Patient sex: M
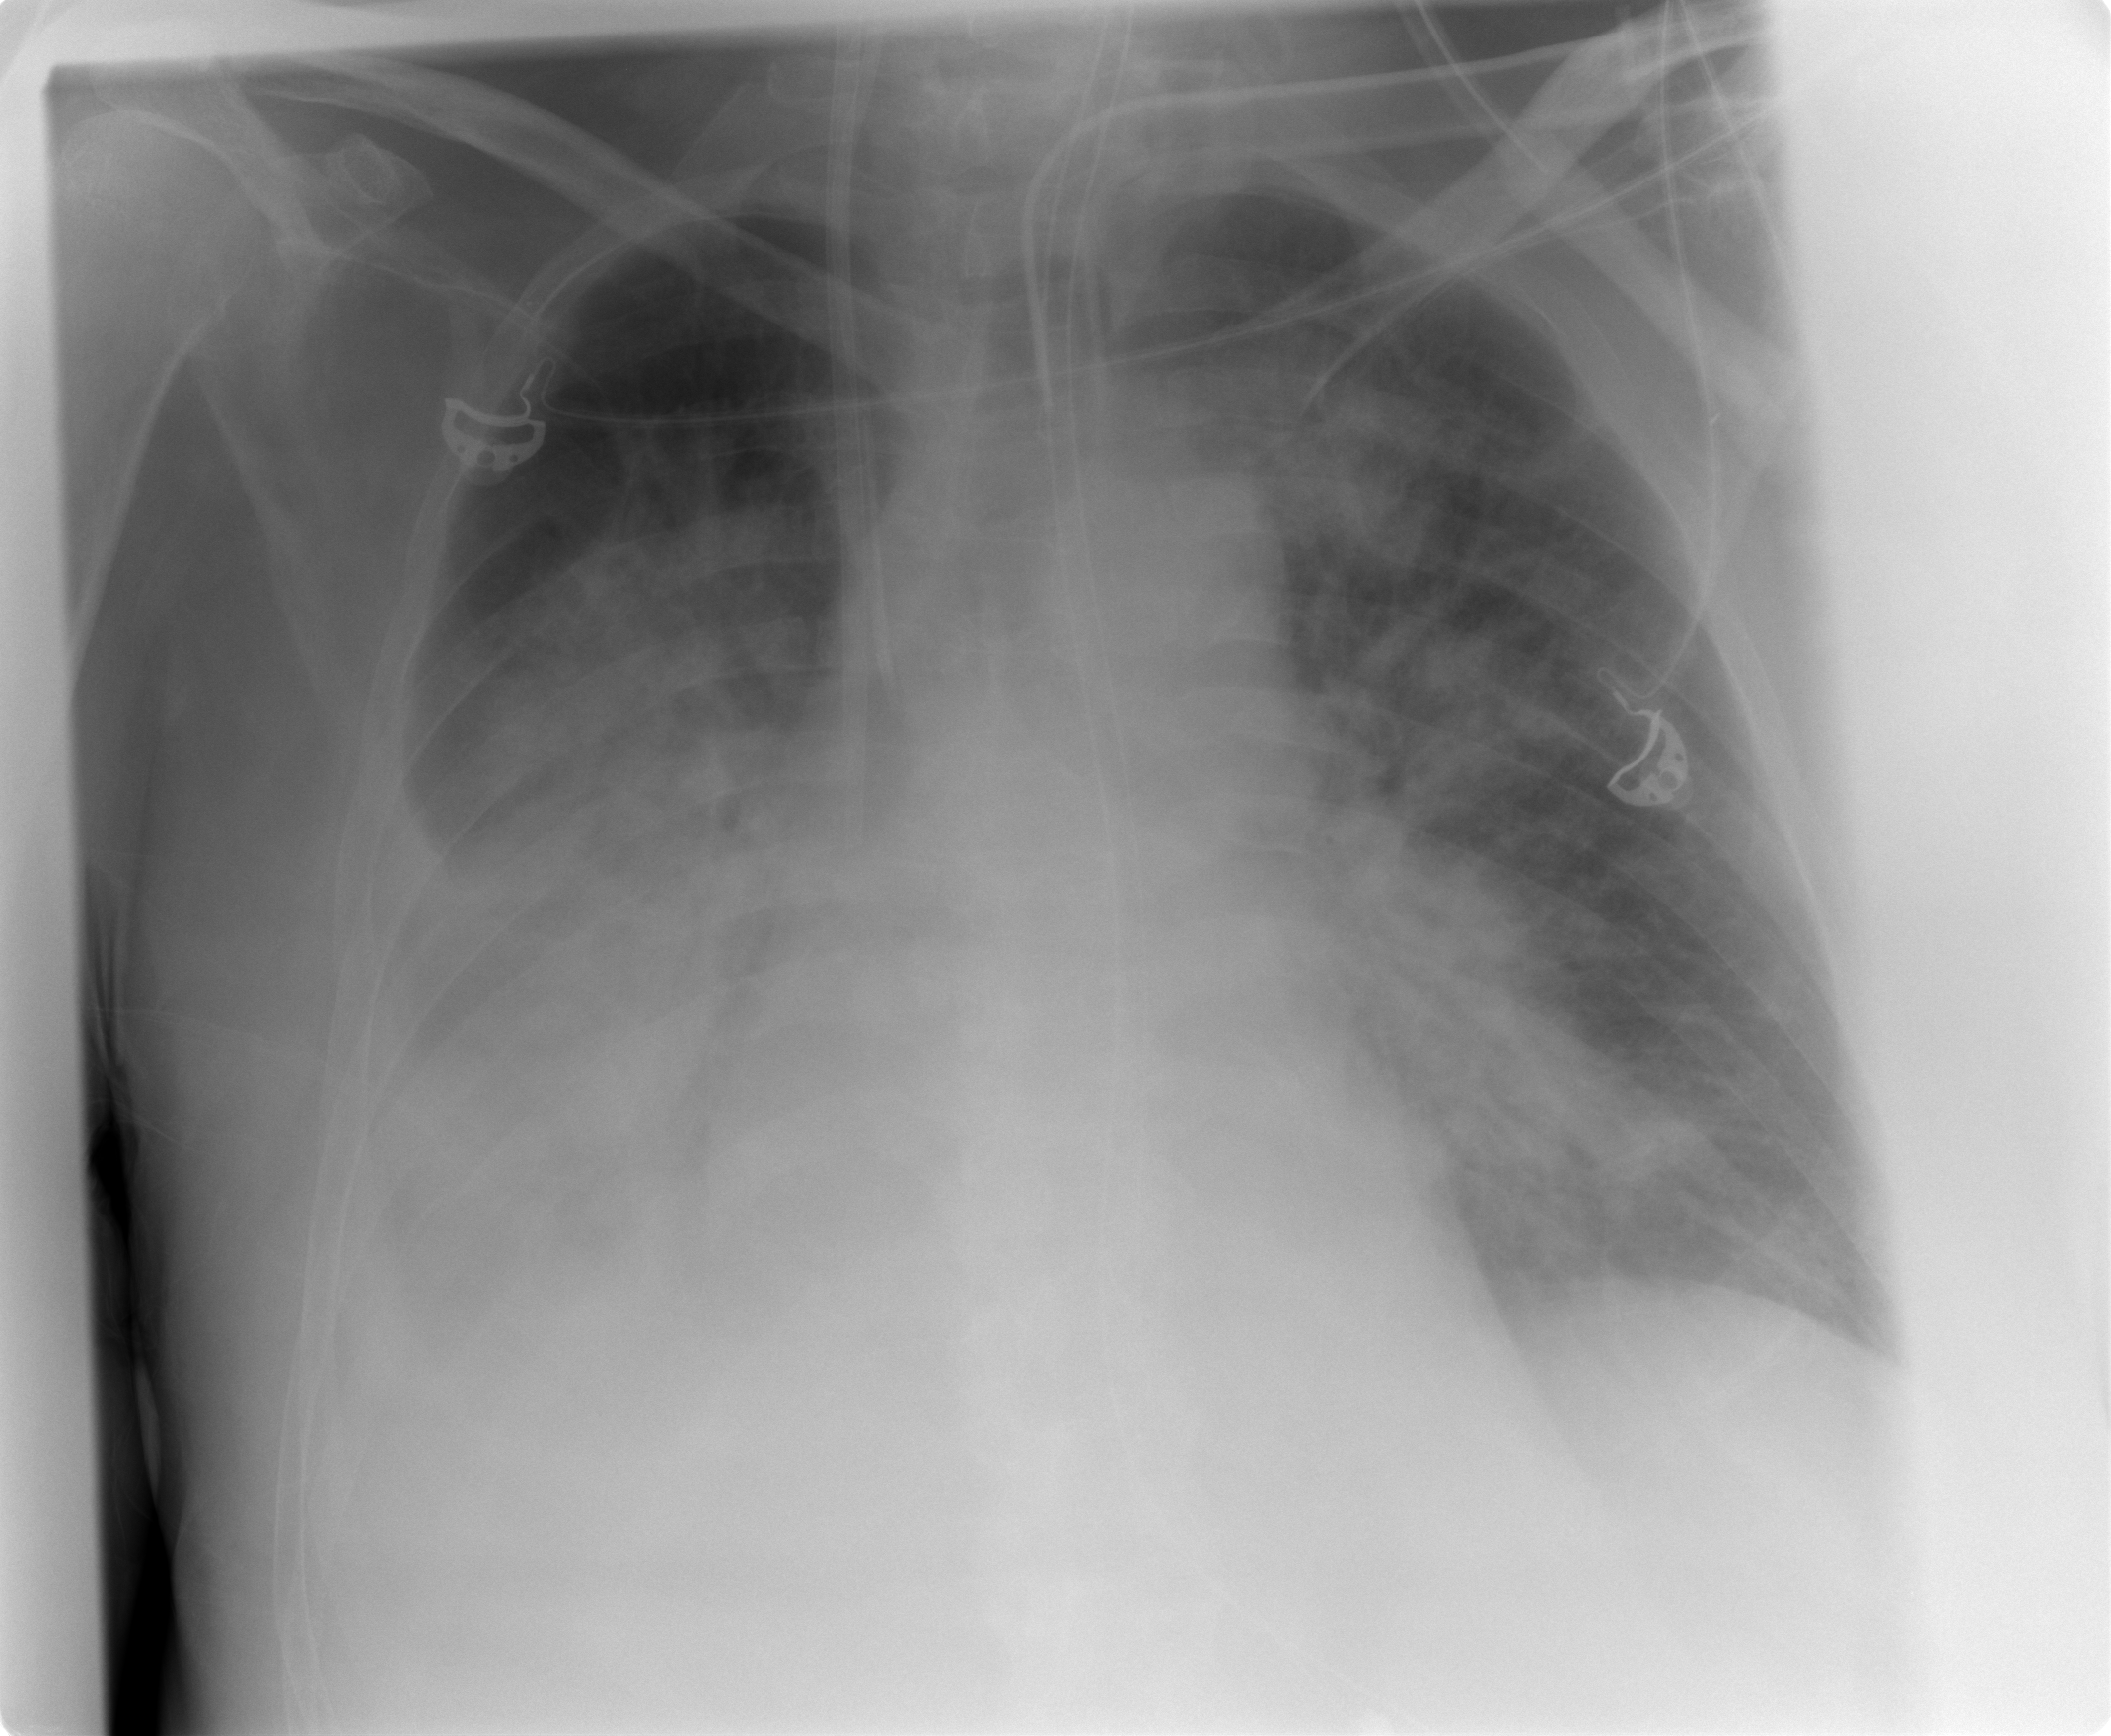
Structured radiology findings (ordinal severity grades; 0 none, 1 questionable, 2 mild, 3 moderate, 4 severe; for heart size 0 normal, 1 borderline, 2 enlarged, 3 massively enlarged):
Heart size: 0
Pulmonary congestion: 2
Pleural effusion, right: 2
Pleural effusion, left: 0
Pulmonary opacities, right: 4
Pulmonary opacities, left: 3
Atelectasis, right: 4
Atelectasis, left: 2